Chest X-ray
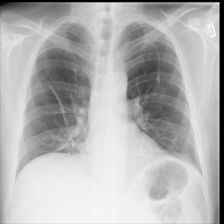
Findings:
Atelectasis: positive
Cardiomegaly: negative
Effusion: negative
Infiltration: negative
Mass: negative
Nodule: negative
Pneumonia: negative
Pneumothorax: negative
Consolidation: negative
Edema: negative
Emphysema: negative
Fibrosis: negative
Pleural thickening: negative
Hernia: negative